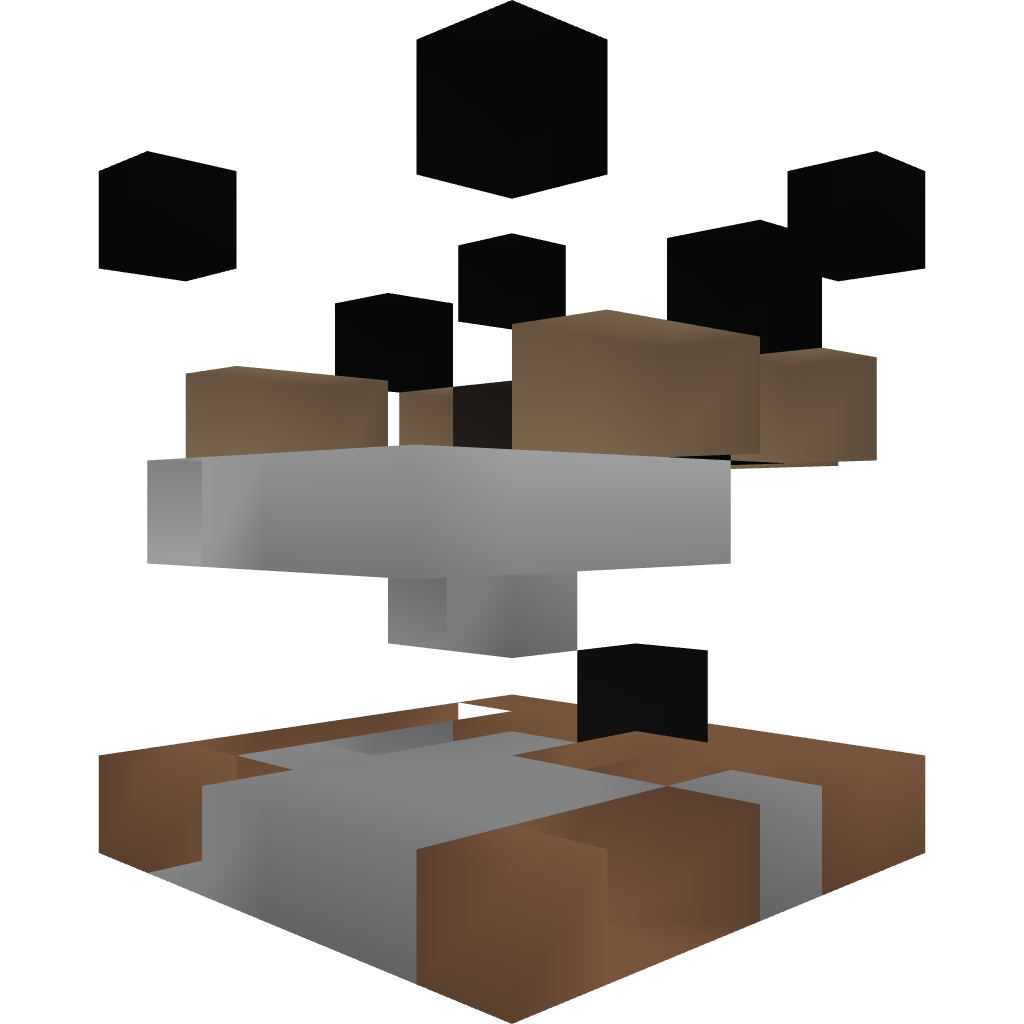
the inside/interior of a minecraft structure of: Boat Dock